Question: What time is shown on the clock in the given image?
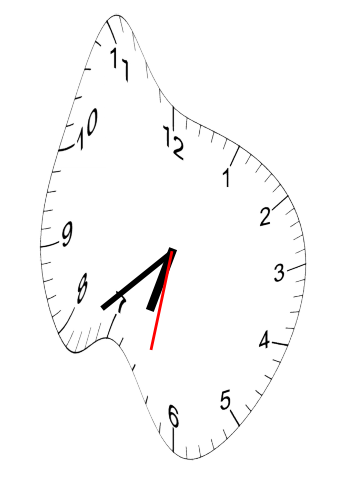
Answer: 06:38:32